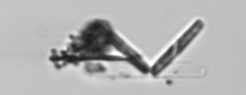
Label: Thalassionema